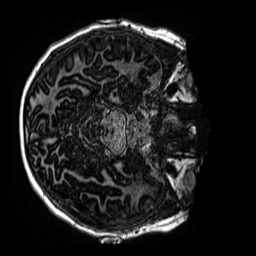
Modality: MP2RAGE
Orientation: axial
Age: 11
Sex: male
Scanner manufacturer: siemens
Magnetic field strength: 3 T
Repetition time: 4 s
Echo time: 0.00299 s